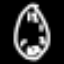
Label: clock